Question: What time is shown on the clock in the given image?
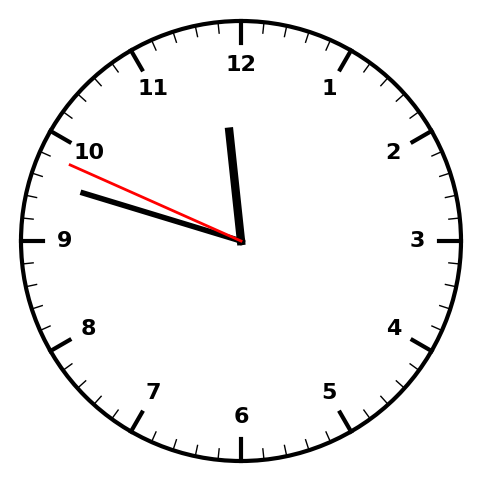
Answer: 11:47:49